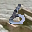
Label: 6